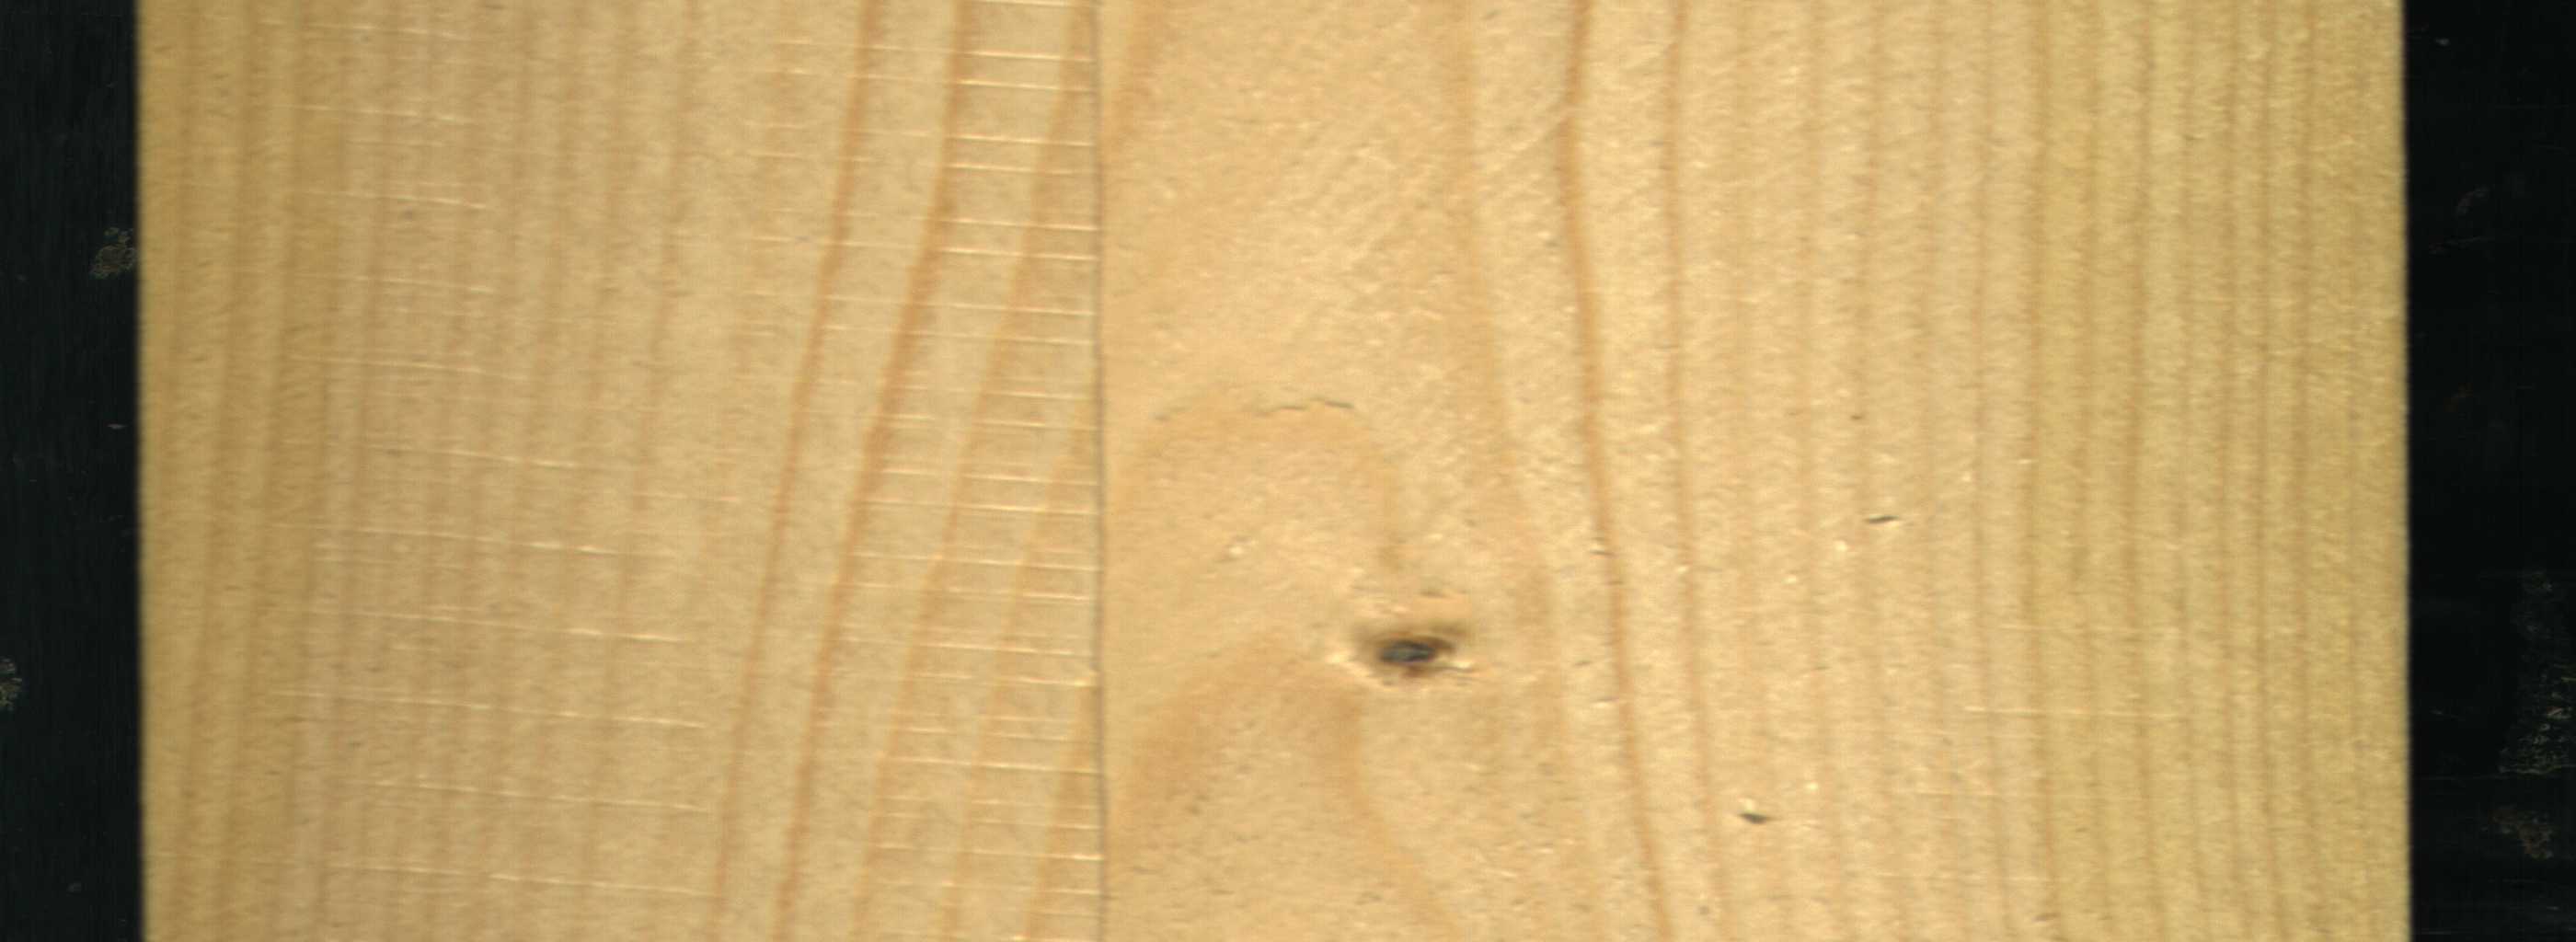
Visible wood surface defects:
Live_Knot